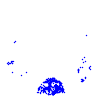
Particle: pion